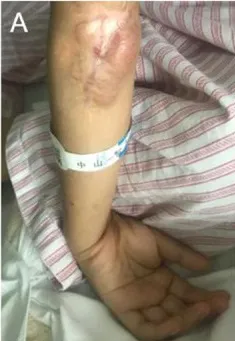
Cutaneous features of the case. (A) Xanthoma on the elbow.
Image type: radiology (ct)